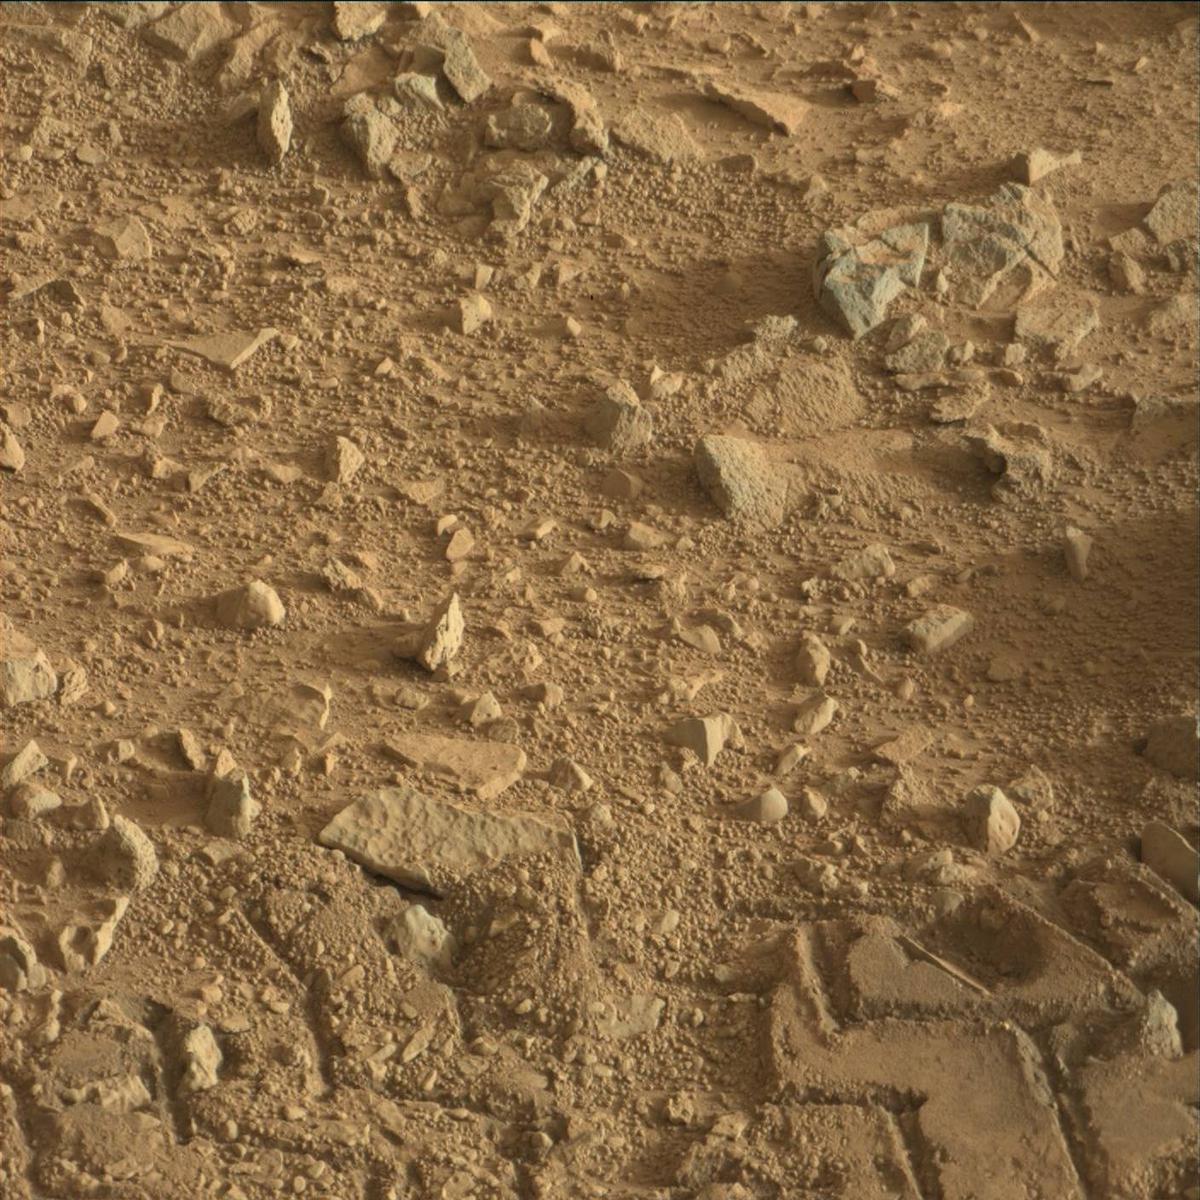
Terrain classes present: Bedrock, Sand / Soil, Track